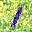
Label: 1